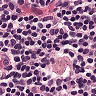
Metastatic tissue present: no